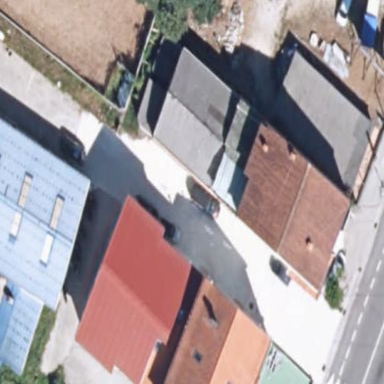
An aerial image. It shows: Simple house.